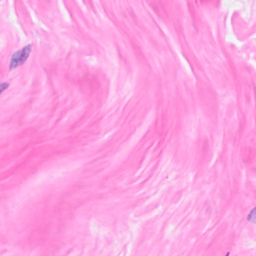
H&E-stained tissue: Breast